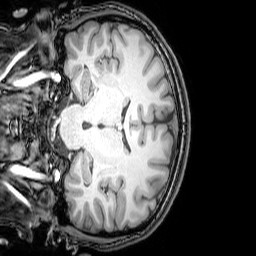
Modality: T1w
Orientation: coronal
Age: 22
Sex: male
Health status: healthy
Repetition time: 0.081 s
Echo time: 0.037 s